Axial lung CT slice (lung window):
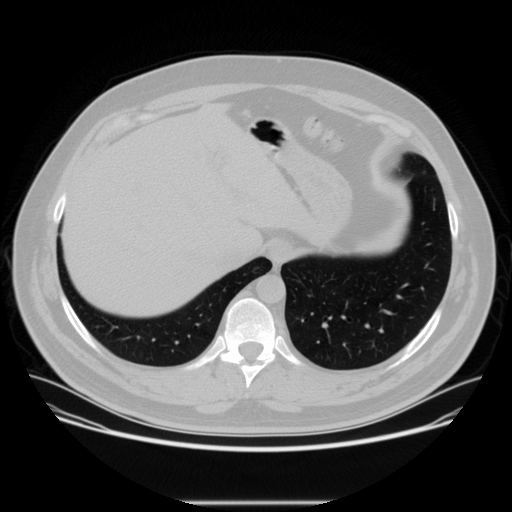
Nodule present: no